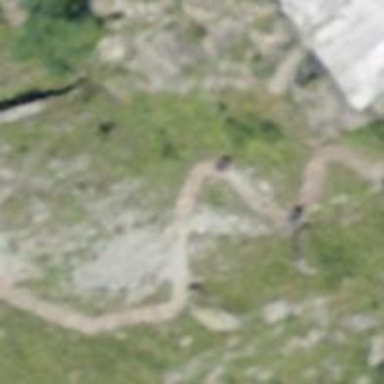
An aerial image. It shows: Road with steps.